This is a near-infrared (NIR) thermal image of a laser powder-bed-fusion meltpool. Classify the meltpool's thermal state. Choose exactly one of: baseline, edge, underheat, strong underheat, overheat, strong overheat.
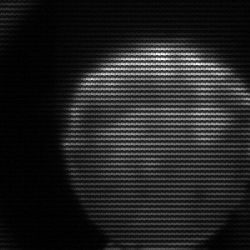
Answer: edge